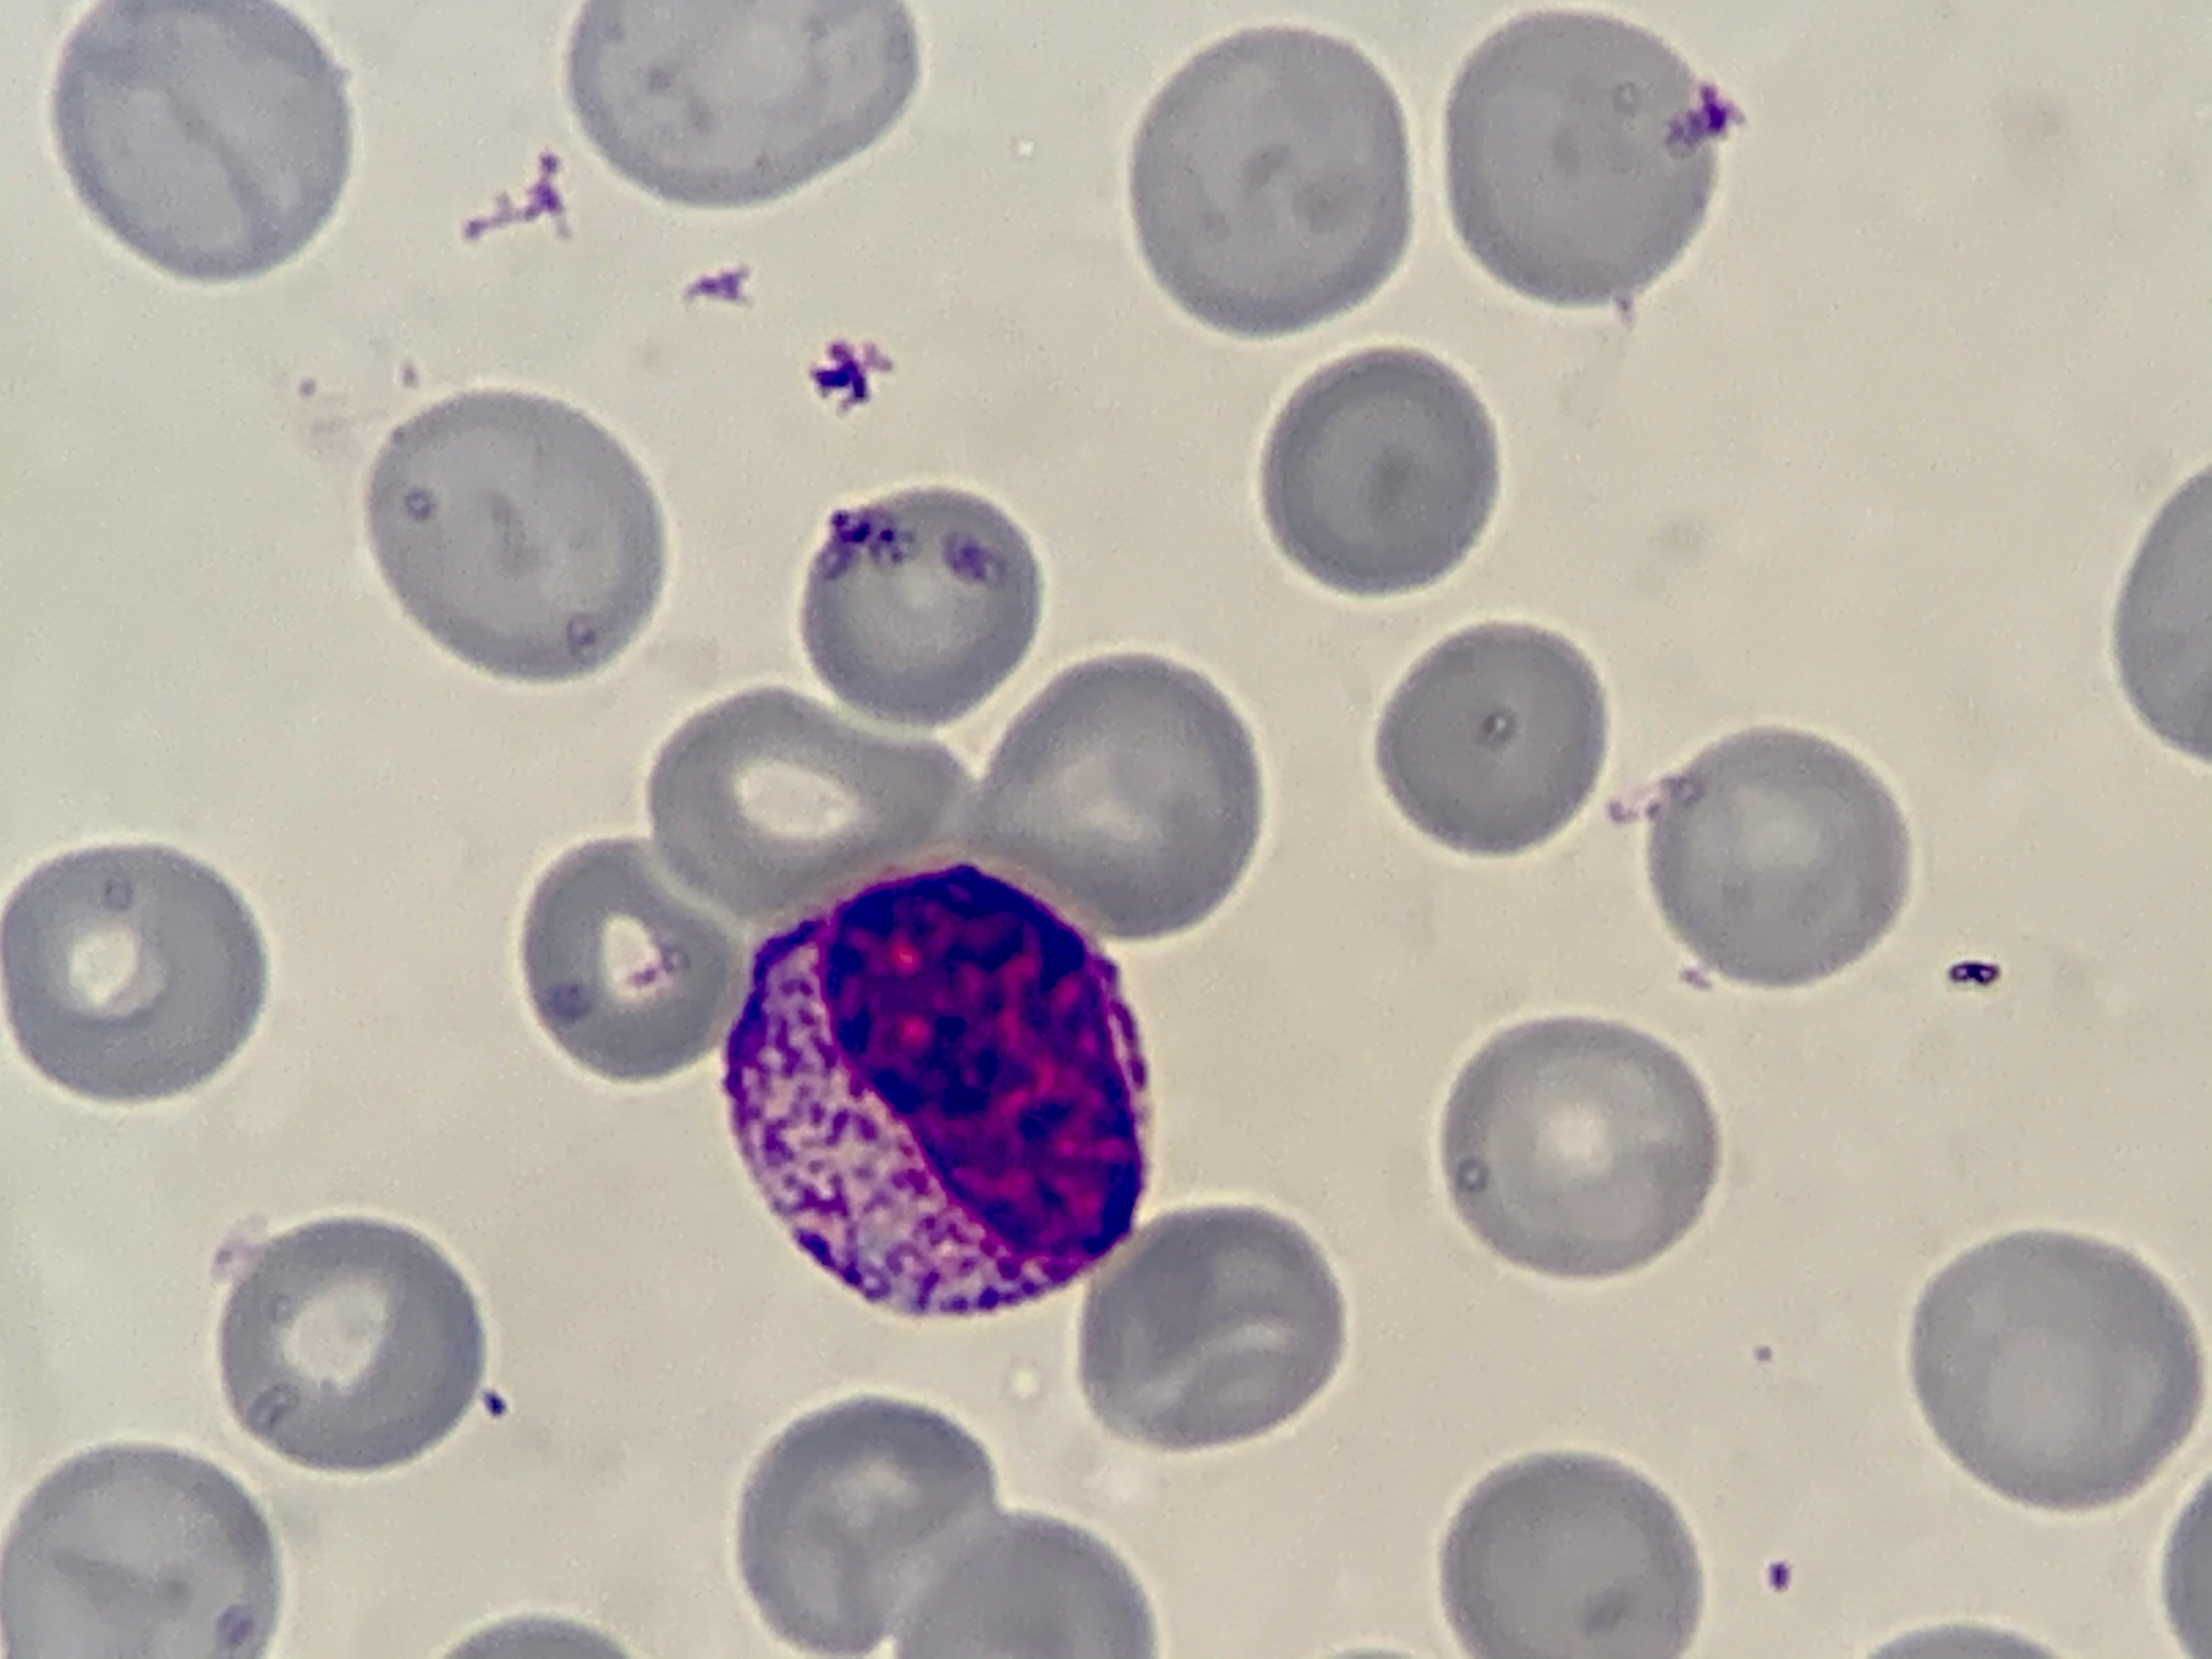
Cell type: MYELOCYTE